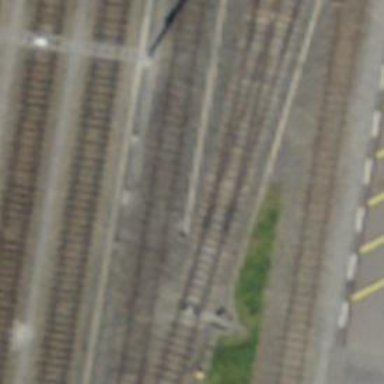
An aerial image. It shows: Railway switch.